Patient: sex M, age 55
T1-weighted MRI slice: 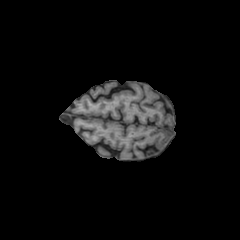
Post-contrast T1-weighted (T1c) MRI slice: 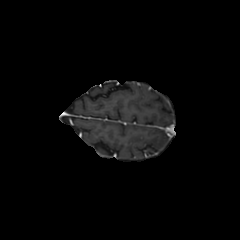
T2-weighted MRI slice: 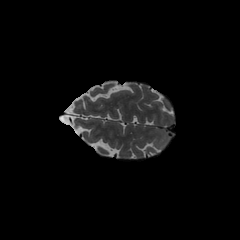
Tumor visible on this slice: no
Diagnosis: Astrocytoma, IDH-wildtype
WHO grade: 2